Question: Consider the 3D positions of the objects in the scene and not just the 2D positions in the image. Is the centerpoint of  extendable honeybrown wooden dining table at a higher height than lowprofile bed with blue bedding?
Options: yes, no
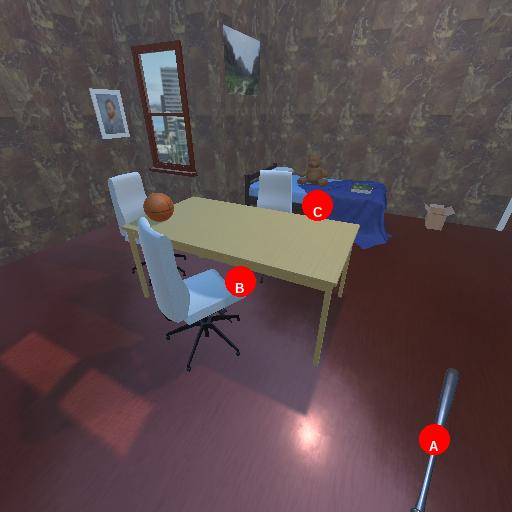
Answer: yes